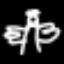
Label: angel